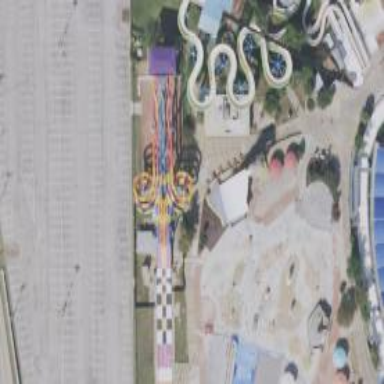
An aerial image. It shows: Water slide attraction.